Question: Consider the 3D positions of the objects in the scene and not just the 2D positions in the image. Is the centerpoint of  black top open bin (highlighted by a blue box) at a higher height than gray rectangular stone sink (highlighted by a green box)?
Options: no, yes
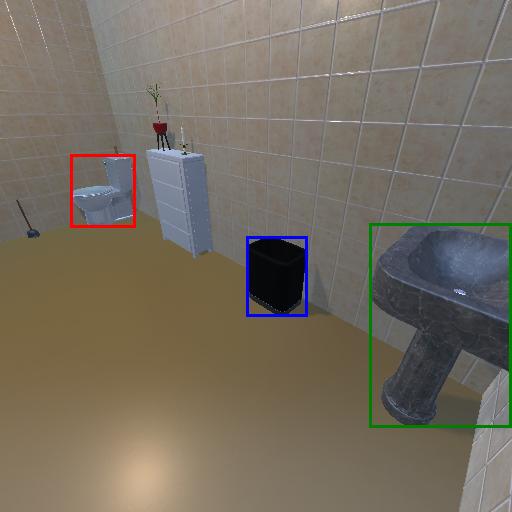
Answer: no